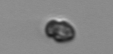
Label: Heterocapsa_rotundata